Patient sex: M
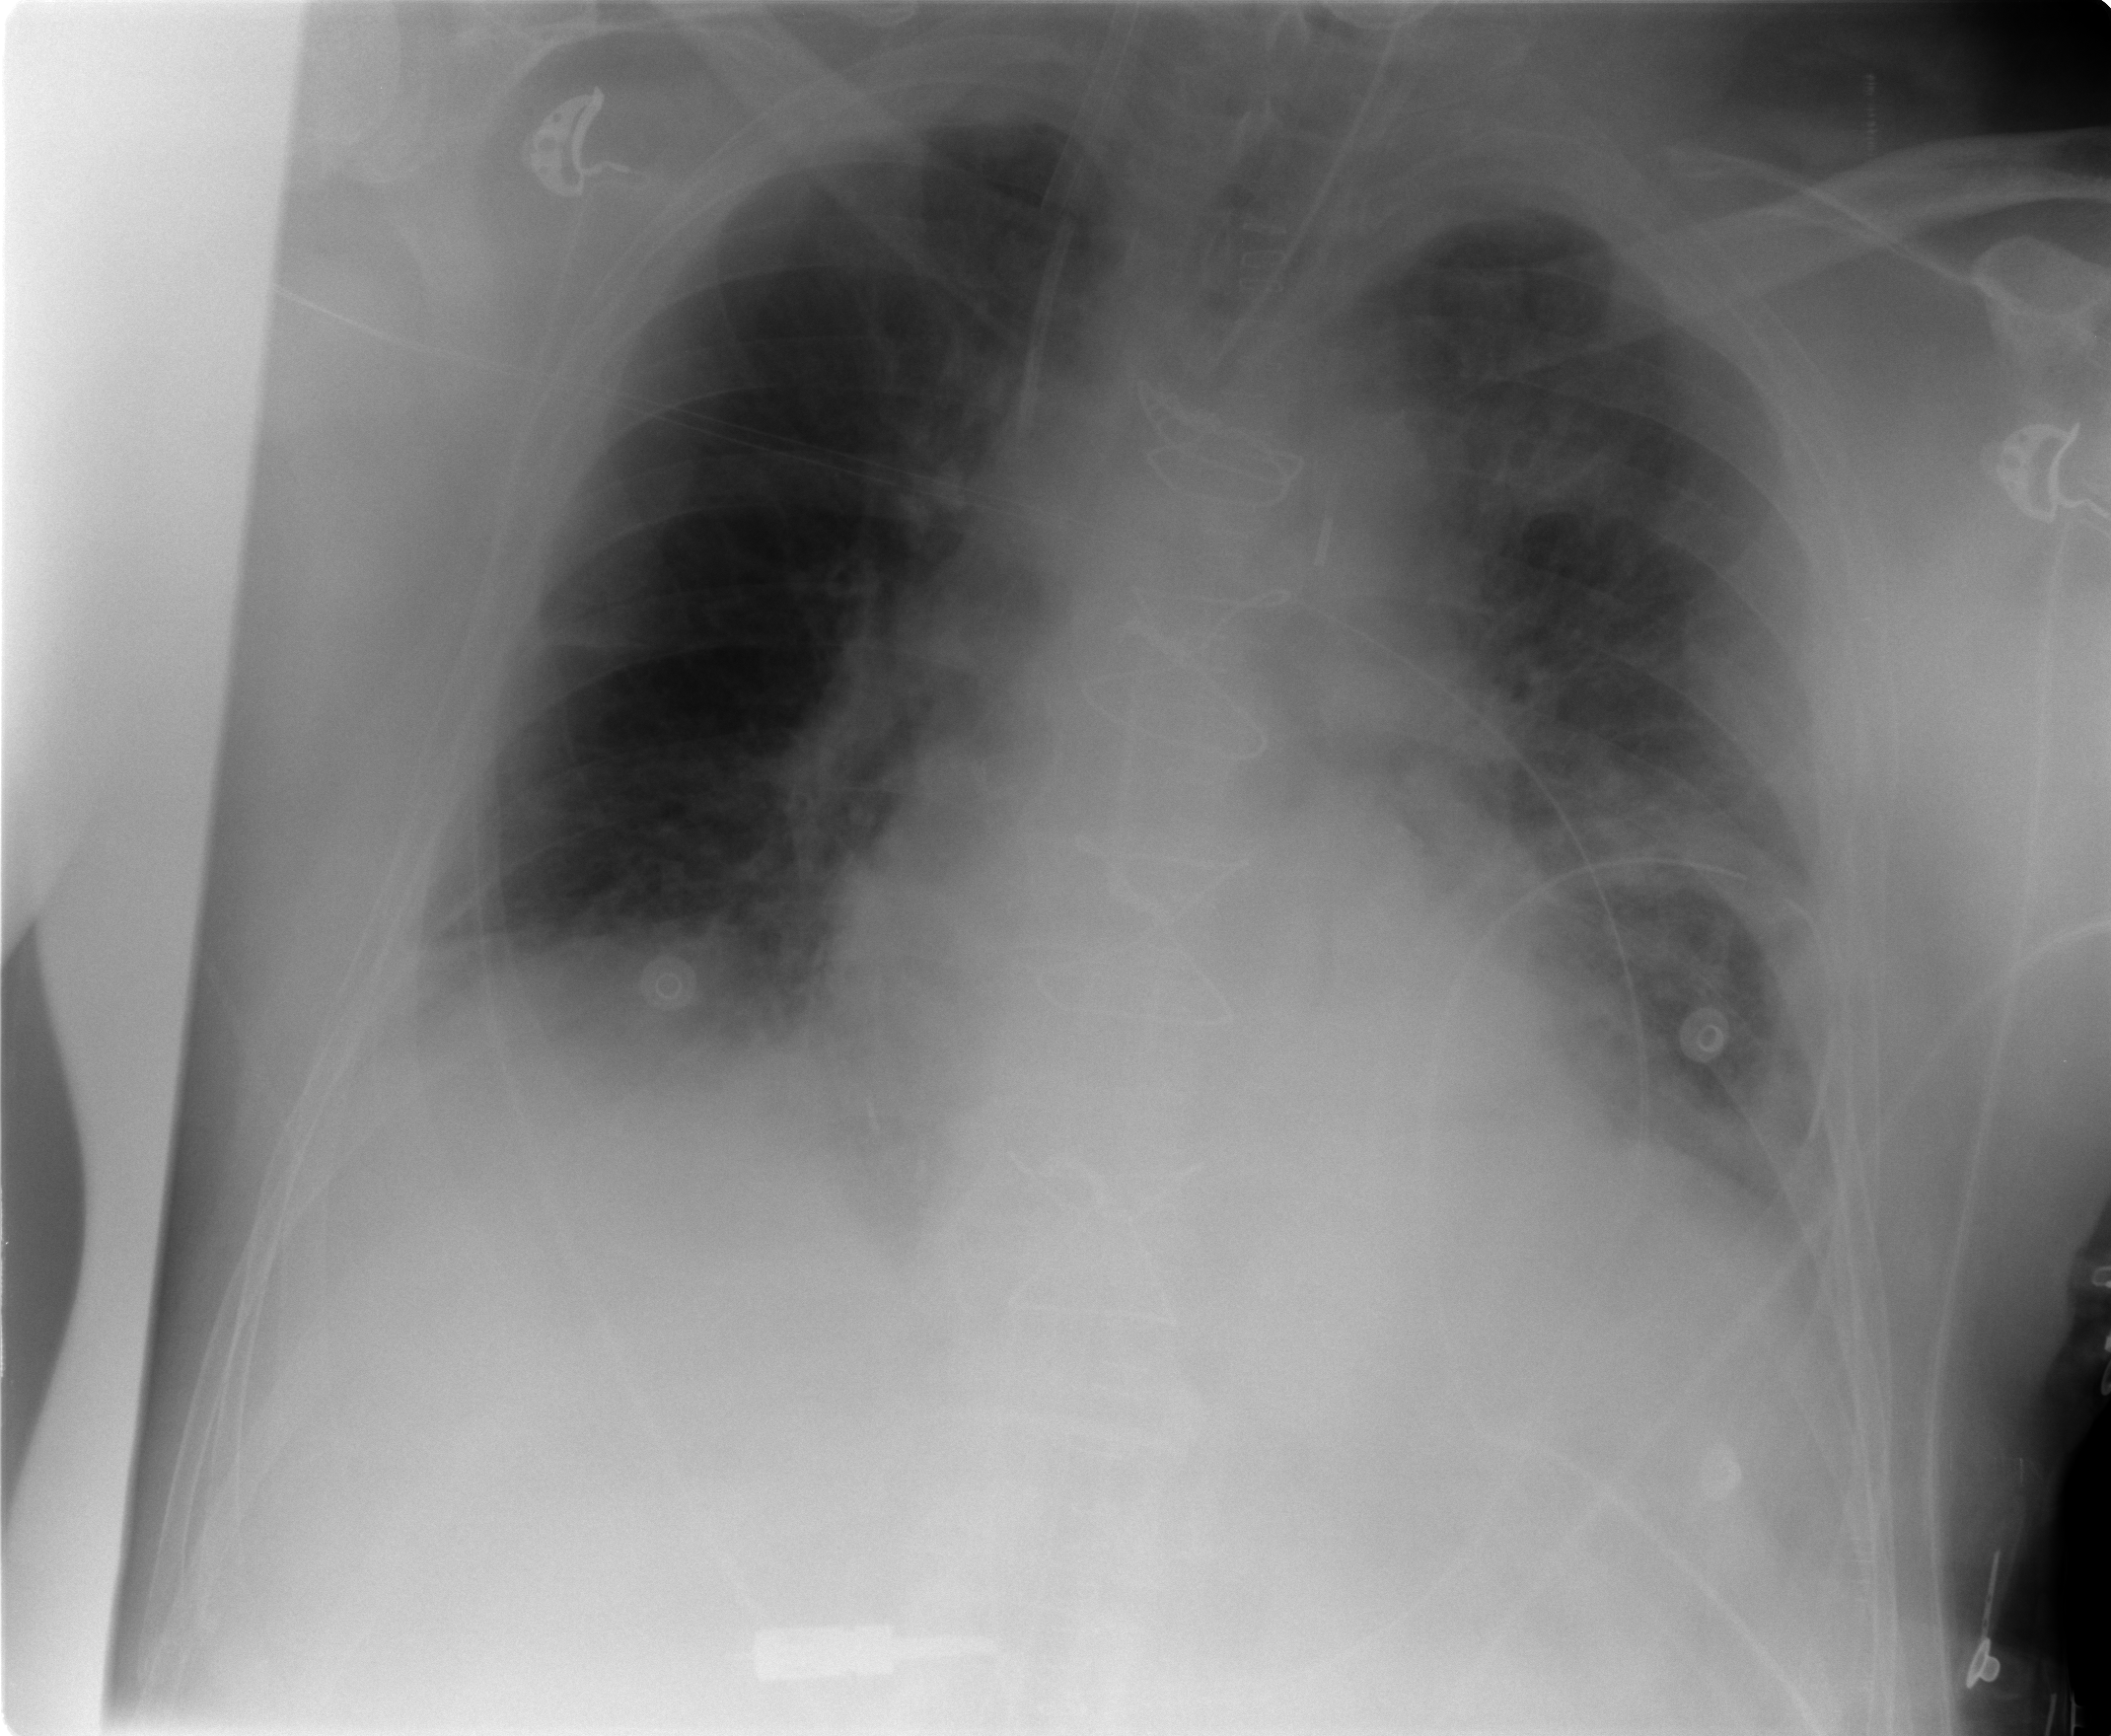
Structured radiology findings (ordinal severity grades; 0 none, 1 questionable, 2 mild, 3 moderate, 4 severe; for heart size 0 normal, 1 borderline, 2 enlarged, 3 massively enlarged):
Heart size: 1
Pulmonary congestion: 1
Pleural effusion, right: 2
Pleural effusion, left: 2
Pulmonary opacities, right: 0
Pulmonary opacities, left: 2
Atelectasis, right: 2
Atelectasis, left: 2